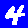
Digit: 4